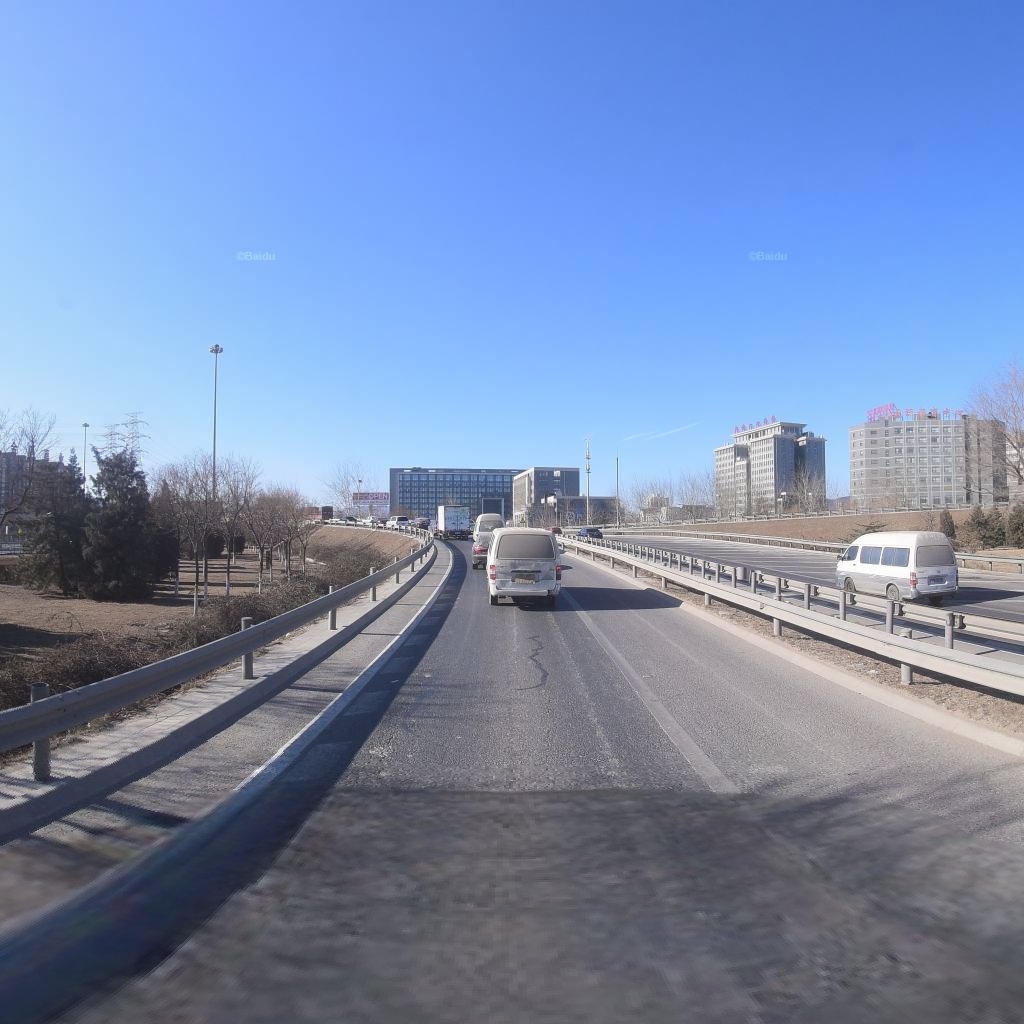
Region: Haidian
Road damage annotations: longitudinal patch, longitudinal patch